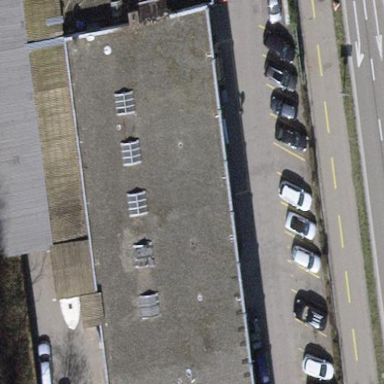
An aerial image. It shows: Industrial building.